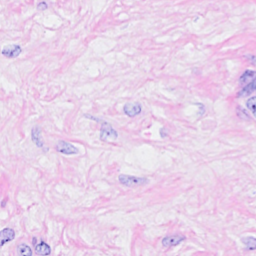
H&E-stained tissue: Breast